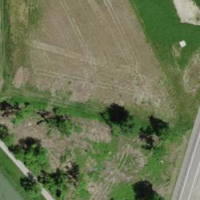
EUNIS habitat code: 52
Species observed at this site:
Lonicera acuminata